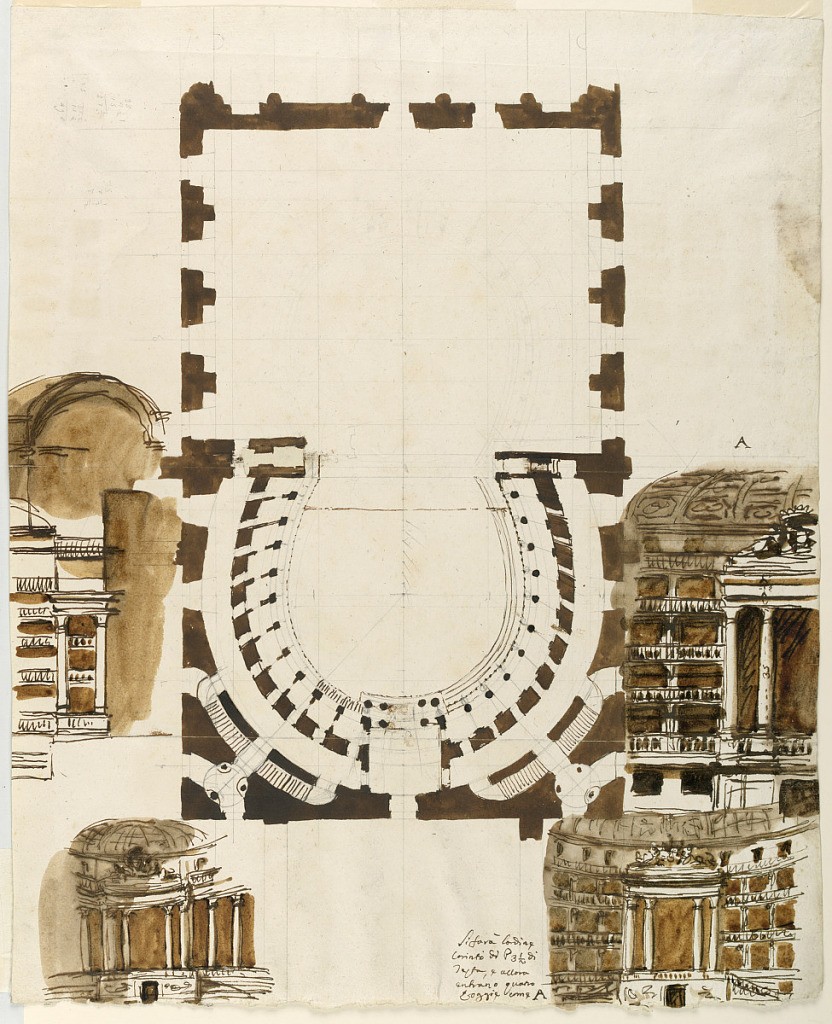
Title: Ground Plan and Elevations of Theater Boxes, Probably for the Teatro del Versaro (later Morlacchi), Perugia, Italy
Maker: Giuseppe Barberi, Italian, 1746–1809
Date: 1778
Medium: Pen and brown ink, brush and brown wash, graphite on off-white laid paper
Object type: Drawing
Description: Vertical format. Ground plan of theater and four sections showing boxes and decoration of side walls.